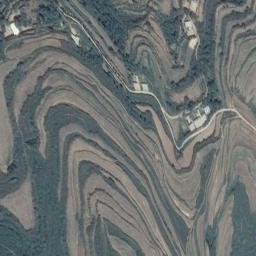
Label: terrace